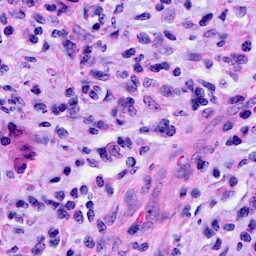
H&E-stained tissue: Cervix